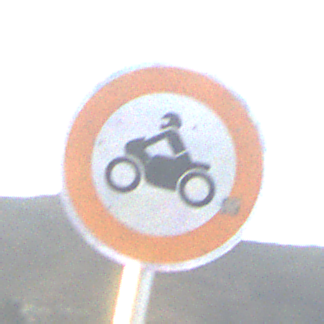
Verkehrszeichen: VerbotKraftraeder
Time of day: SunriseSunset
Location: Outdoor (Nature)
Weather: Clear
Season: NotSpecified
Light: Natural